Question: I am using VS 2015 below is a copy of my project.json file. The project is a UWP app targeting 10.0 build 14393.
I've taken over this app and it has previous migrations.
When I try to run the Add-Migration command from the nuget Package manager I am getting "The EntityFramework package is not installed on project 'XXX'."
This project is the same project that has the project.json file below. My entities are not in a separate class library. I can't seem to figure out how these migration scripts got created and how to create new ones going forward.

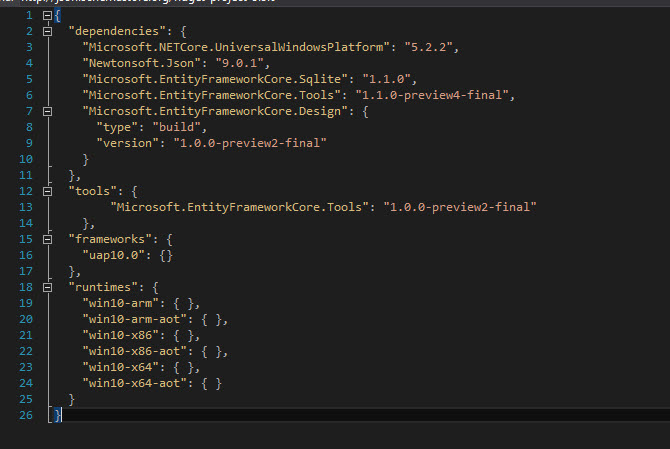
Answer: Thank you all for your help. For those that may still have this issue I discovered it was actually due to the fact that I had a second project that had a reference to EF6 in it. Because of this the Package Manager was conflicting on the shared EF6 and EF Core commands. This worked fine once I prefixed my commands.
# Invokes the EF Core command
PS> EntityFrameworkCore\Add-Migration
# Invokes the EF 6 command
PS> EntityFramework\Add-Migration
Referenced in this article but was something I overlooked:
<URL>